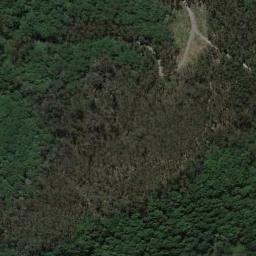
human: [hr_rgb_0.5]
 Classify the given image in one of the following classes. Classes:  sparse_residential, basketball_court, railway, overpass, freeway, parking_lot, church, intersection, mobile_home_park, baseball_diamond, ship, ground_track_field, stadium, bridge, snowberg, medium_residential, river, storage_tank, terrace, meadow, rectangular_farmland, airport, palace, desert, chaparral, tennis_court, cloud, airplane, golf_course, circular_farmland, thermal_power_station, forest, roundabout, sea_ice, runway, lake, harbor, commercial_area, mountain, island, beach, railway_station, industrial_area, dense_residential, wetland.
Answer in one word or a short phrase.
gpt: forest